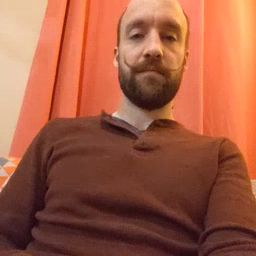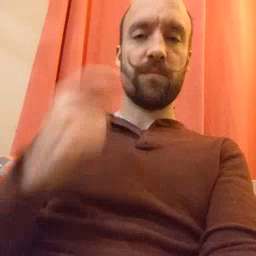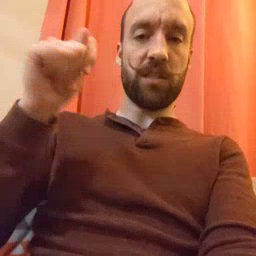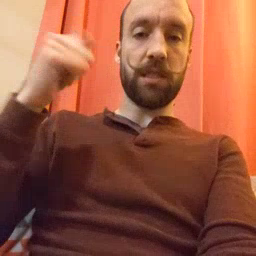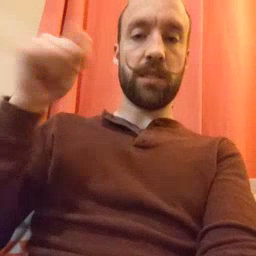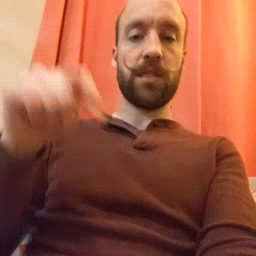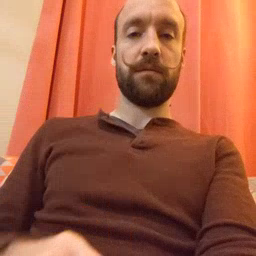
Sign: toy